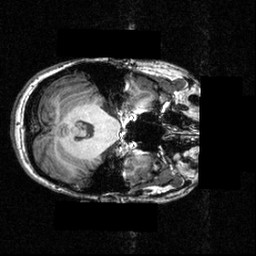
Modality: T1w
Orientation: axial
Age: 25
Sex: female
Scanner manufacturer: siemens
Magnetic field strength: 3.951 T
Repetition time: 1.5 s
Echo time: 0.00335 s